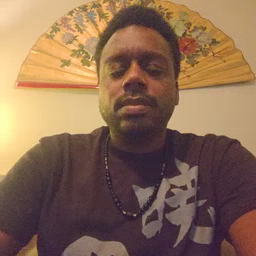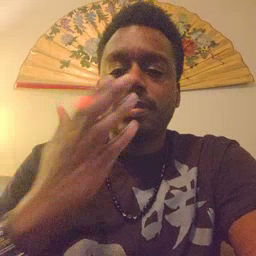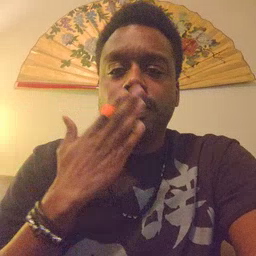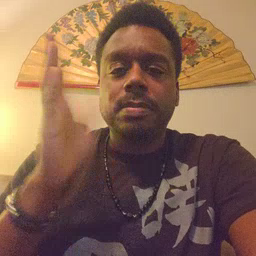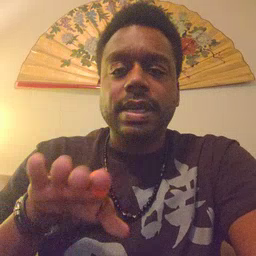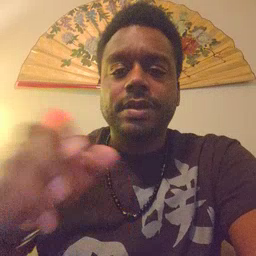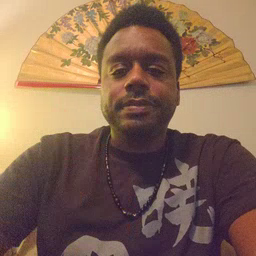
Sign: bad